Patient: sex F, age 64
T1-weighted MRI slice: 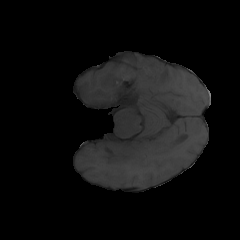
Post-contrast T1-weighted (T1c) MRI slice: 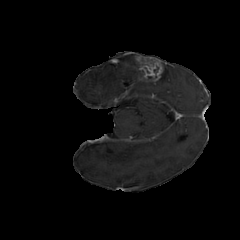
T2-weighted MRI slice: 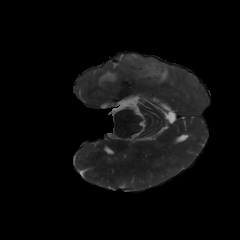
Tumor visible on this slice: yes
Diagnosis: Glioblastoma, IDH-wildtype
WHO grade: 4